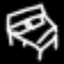
Label: bed